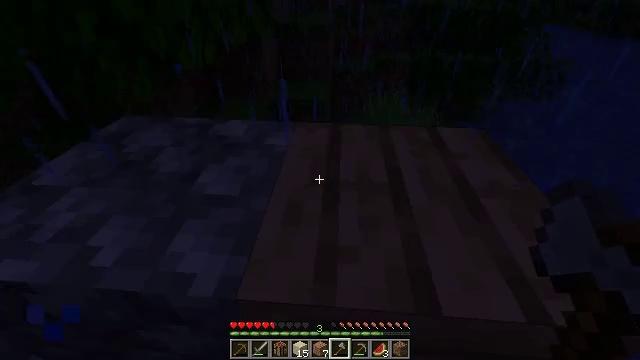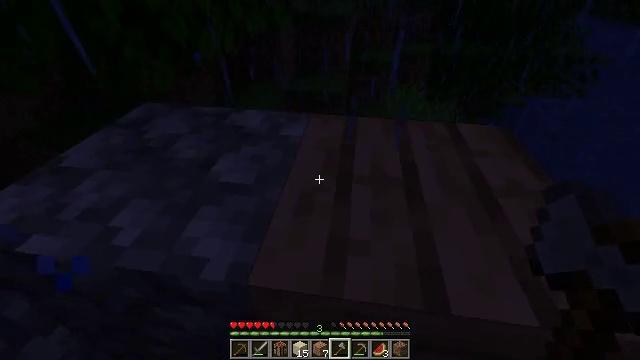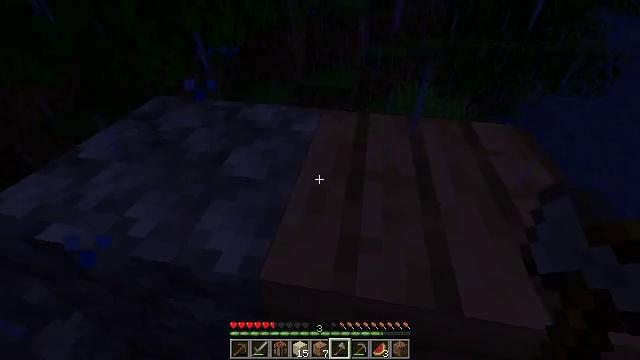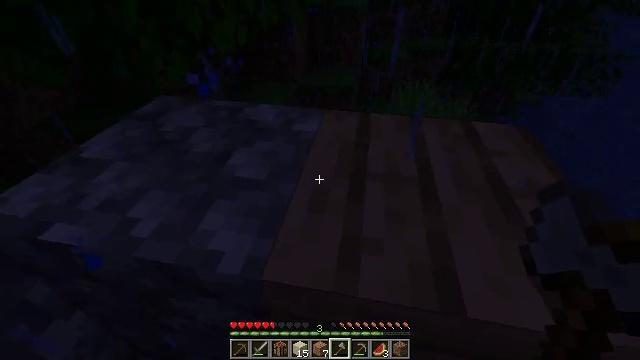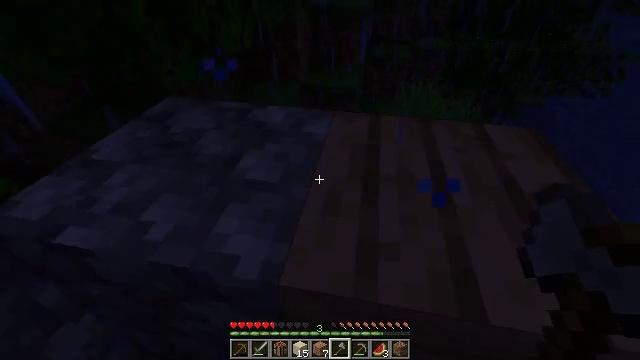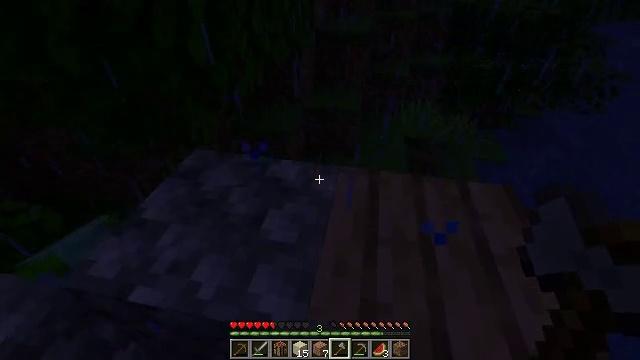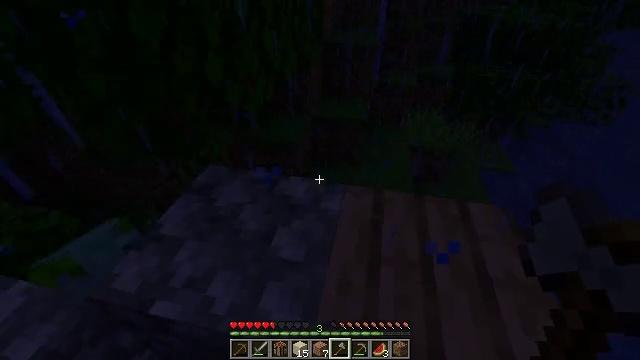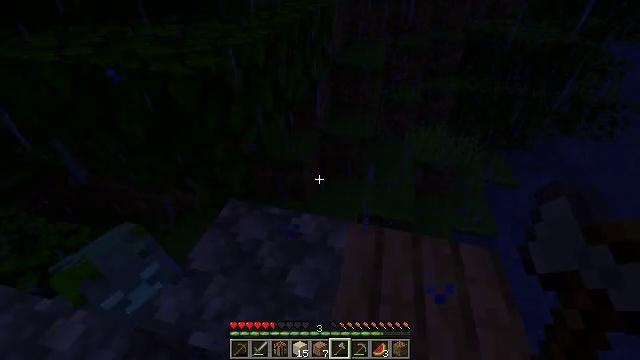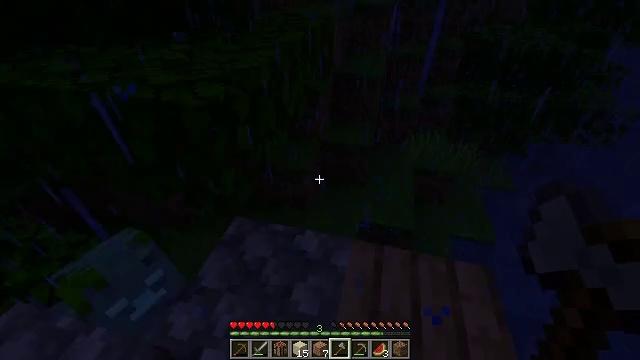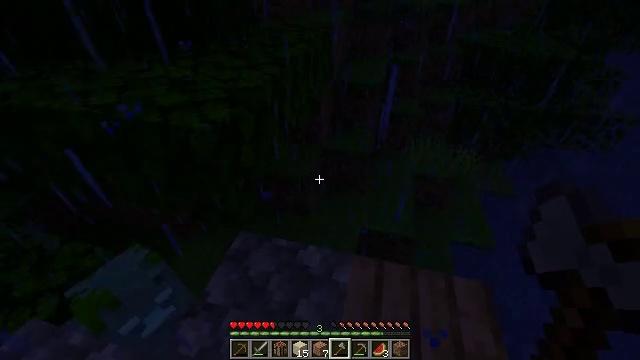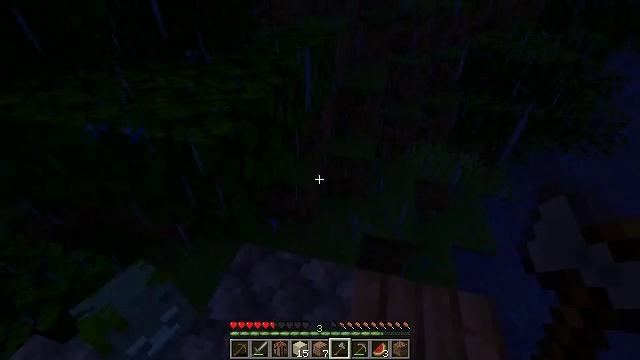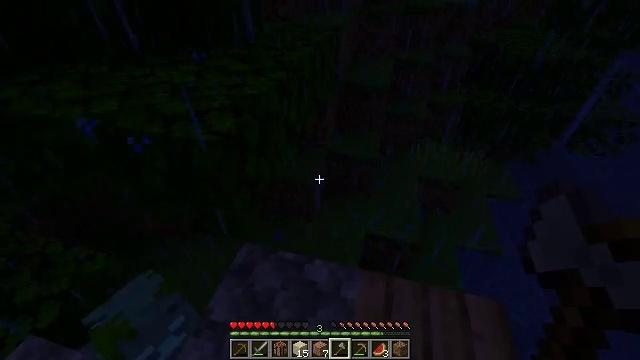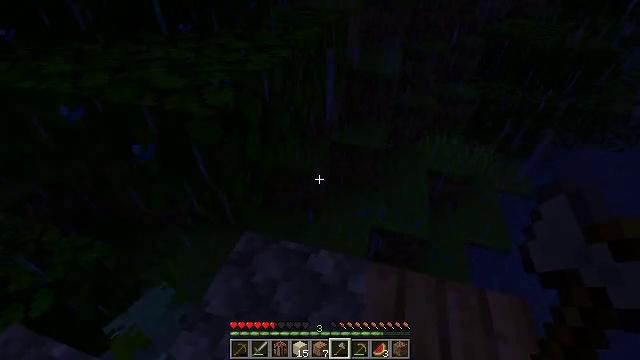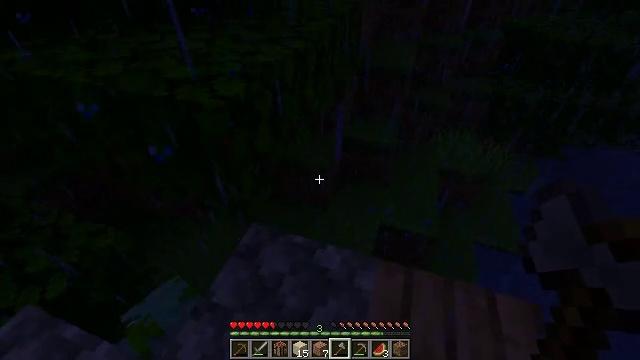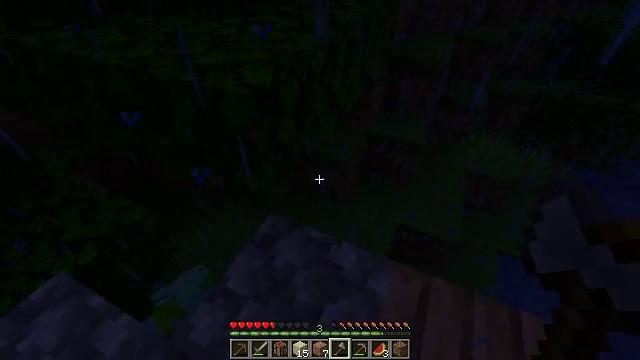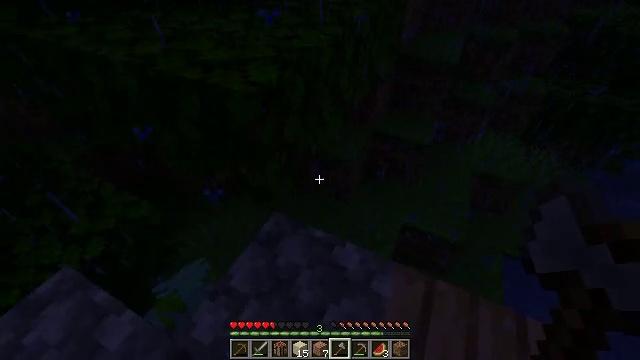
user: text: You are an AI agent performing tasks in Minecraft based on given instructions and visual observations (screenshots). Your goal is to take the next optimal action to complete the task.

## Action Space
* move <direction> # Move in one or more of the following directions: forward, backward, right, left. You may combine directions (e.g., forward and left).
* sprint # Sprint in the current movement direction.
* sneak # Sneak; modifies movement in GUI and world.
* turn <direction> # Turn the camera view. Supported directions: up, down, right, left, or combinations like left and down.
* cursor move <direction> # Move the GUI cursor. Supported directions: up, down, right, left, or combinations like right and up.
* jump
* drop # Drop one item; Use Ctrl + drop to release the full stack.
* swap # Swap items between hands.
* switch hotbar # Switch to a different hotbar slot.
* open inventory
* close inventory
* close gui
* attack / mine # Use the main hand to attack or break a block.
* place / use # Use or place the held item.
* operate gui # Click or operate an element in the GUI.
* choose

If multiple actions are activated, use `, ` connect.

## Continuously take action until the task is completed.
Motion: motion action
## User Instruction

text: Hunt the drowned.
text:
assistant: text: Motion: turn left and down
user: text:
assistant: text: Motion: move forward, turn left and down
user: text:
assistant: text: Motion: move forward
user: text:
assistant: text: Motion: move forward
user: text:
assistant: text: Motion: move forward, jump
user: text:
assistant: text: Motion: move forward, turn left, jump
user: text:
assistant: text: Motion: move forward, turn left, jump
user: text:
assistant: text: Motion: move forward, jump
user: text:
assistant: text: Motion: move forward
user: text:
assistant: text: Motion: no_op
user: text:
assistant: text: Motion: no_op
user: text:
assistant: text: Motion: turn left
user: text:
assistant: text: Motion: turn left and down
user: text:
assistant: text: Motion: turn left and down
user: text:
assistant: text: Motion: turn left
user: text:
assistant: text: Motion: turn left and down
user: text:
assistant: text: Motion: turn left and down
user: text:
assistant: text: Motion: turn left and down
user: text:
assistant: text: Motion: turn left and down
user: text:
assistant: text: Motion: turn left and down
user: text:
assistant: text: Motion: turn left and down
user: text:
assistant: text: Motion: turn left
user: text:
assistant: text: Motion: turn left
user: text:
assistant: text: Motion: no_op
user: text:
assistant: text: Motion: no_op
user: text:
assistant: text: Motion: turn left and up
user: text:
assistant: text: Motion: turn up
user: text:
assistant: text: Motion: no_op
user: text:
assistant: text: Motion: no_op
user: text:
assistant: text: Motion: attack / mine